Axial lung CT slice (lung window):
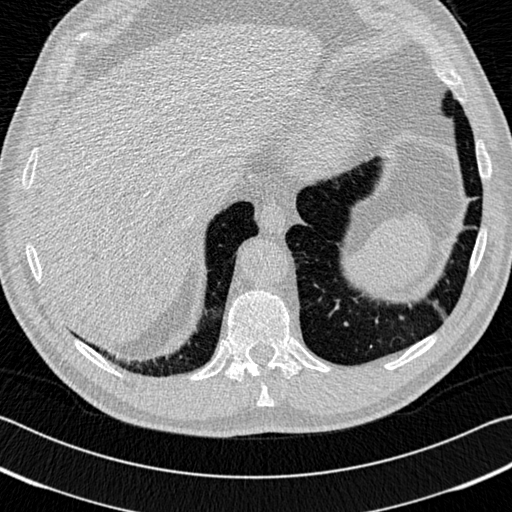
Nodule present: no